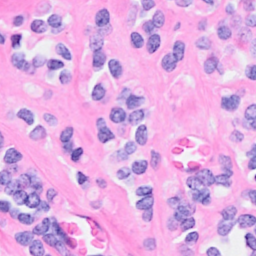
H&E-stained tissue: Breast